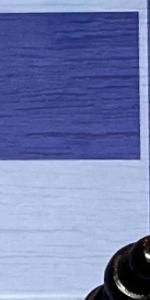
Label: Empty